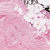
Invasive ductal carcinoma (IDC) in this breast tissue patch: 0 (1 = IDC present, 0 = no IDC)